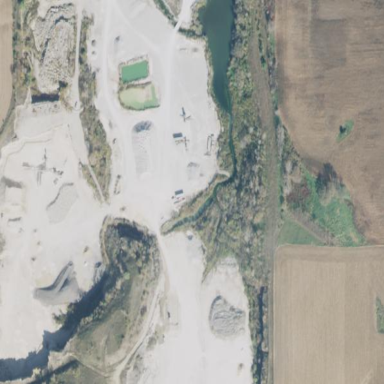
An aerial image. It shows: Industrial area that is mine.